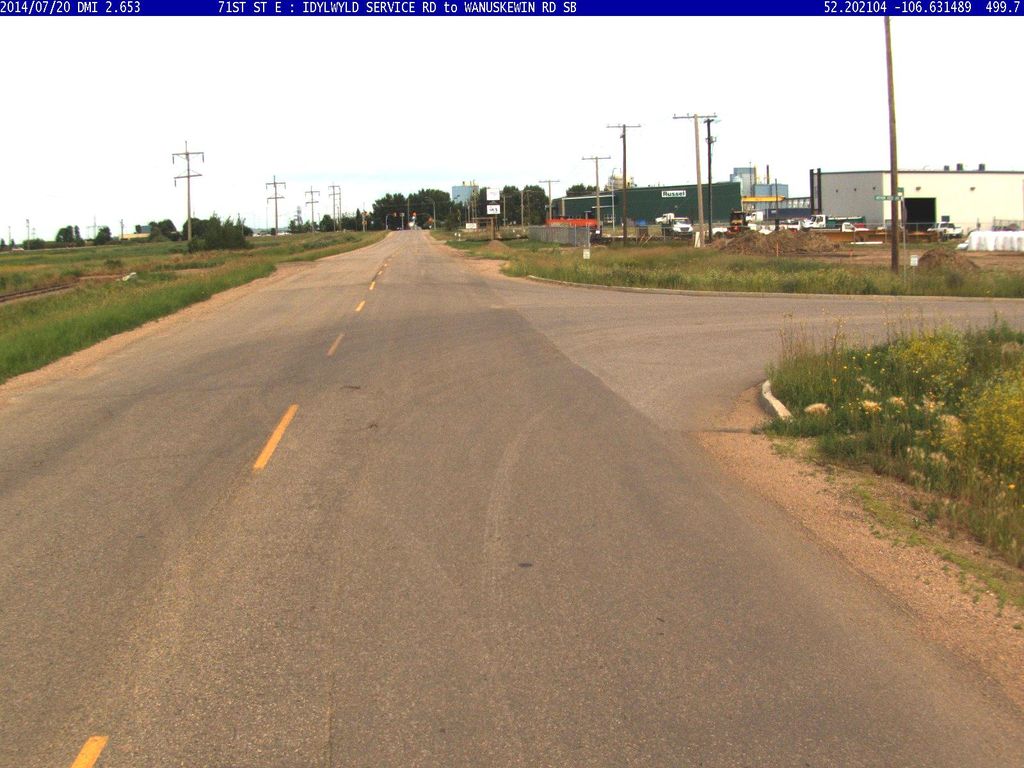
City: saskatoon